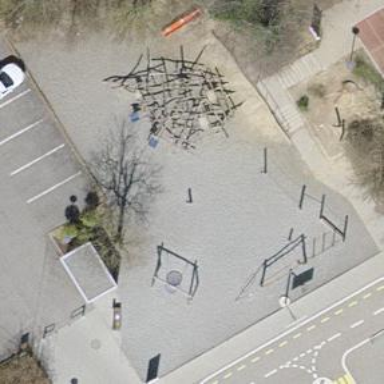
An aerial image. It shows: Playground area for leisure land.